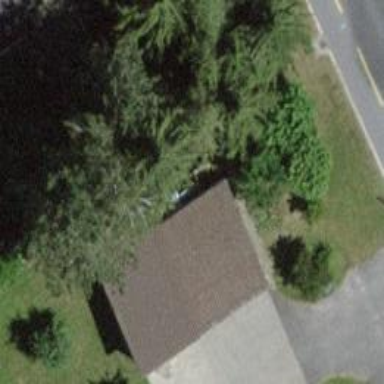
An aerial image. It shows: View of roof of building.